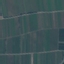
Land use / land cover: PermanentCrop